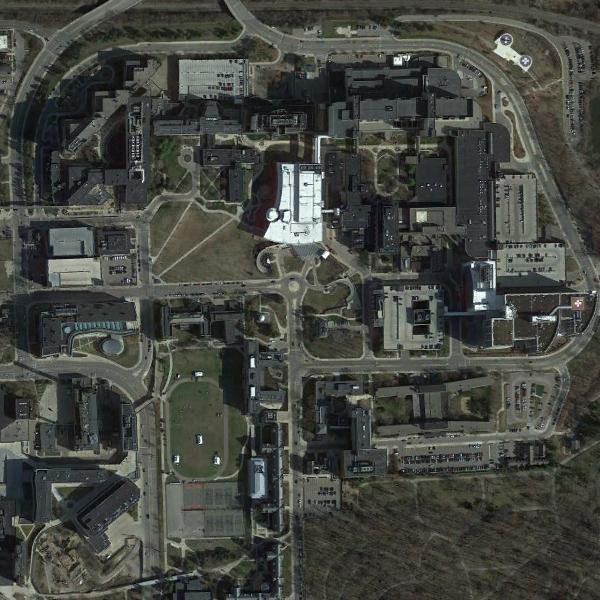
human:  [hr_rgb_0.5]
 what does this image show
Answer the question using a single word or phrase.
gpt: dense residential